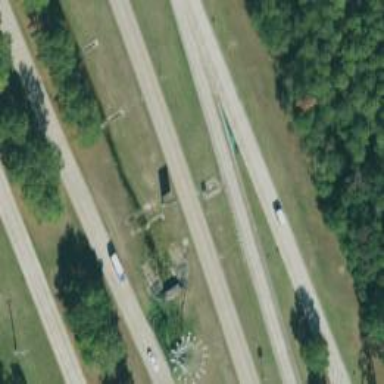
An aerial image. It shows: Trunk highway with expressway features.